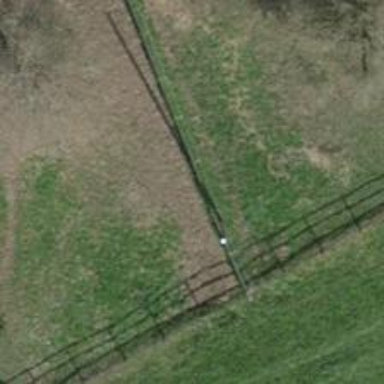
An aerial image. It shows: Power pole.